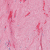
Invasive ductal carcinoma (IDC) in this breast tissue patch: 0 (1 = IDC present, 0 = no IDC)